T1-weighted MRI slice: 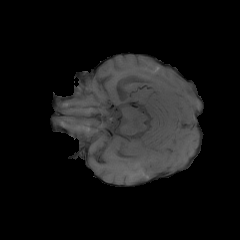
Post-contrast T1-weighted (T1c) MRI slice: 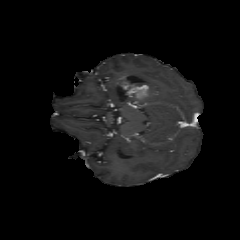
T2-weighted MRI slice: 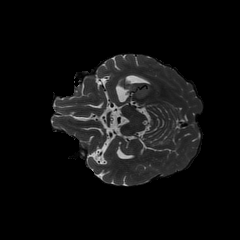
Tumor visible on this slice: yes